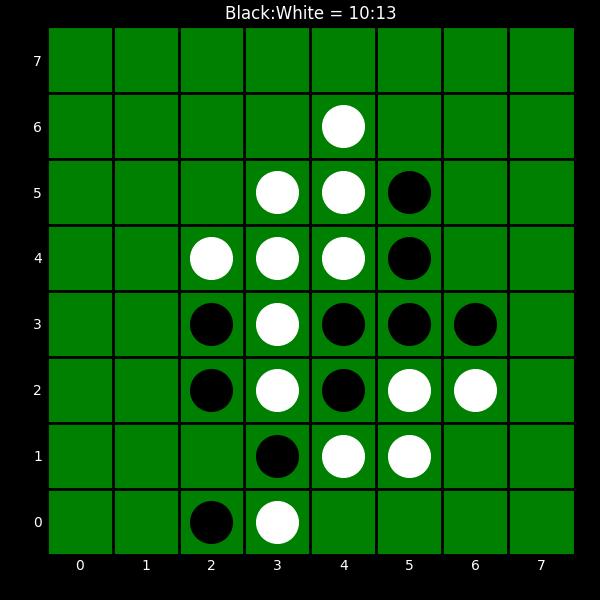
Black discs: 10
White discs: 13